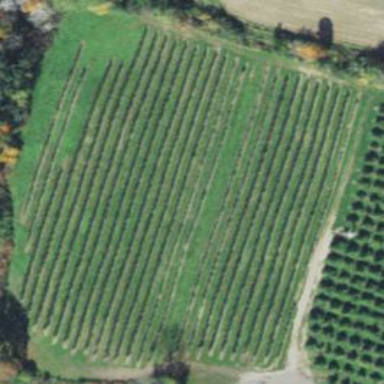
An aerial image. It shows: Vineyard growing grapes.